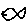
Label: fish